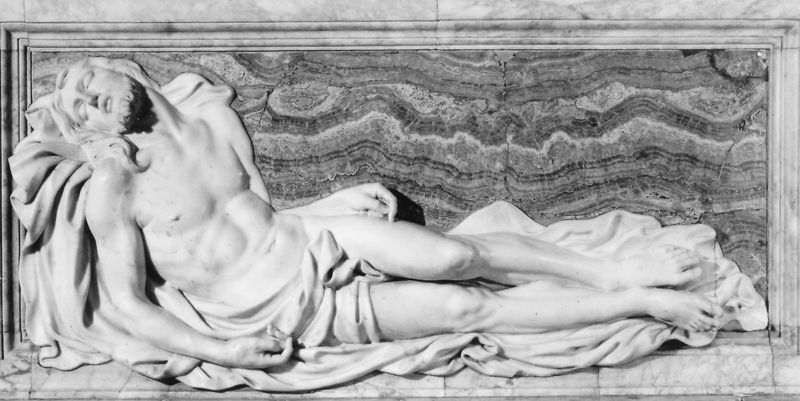
Titel: Niedergelegter Christus
Künstler: Giuseppe Mazzuoli
Standort: Siena, S. Maria della Scala (EU - I - Toskana)
Schlagwörter: gott, hand, kopf, körper, mann, nackt, nackter, schlaf, weiß, grau, marmor, mund, nase, tuch, bart, arm, augen, falten, rahmen, stein, tod, tot, toter, hals, hände, haare, tücher, lippen, skulptur, statue, beine, relief, füße, schlafen, schlafend, nabel, plastik, brustwarzen, knie, liegend, lider, gravur, jüngling, leben, christus, grab, jesus, kreuzabnahme, leichnam, entblöst, leiden, gerahmt, christi, grabmal, mamor, sterbend, sarkophag, marmot, leidend, mamorierung